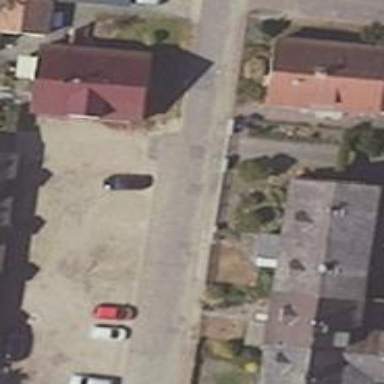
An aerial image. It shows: Residential road with asphalt surface.